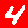
Digit: 4